Field crop: tomato
Growth stage: 1
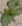
Species: solanum